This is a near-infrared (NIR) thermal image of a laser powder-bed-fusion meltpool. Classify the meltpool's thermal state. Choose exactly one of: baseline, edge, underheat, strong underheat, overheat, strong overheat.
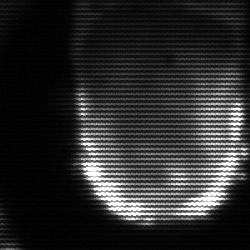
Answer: baseline